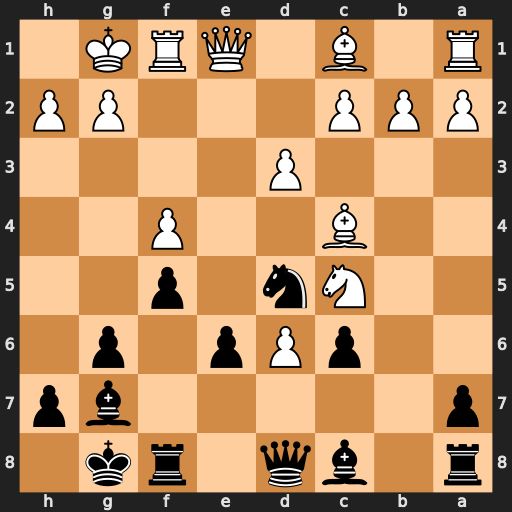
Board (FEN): r1bq1rk1/p5bp/2pPp1p1/2Nn1p2/2B2P2/3P4/PPP3PP/R1B1QRK1
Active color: b
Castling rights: -
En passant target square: -
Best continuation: Bd4+ Kh1 Bxc5